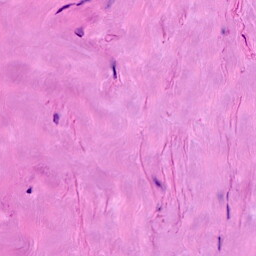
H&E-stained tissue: Breast